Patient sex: F
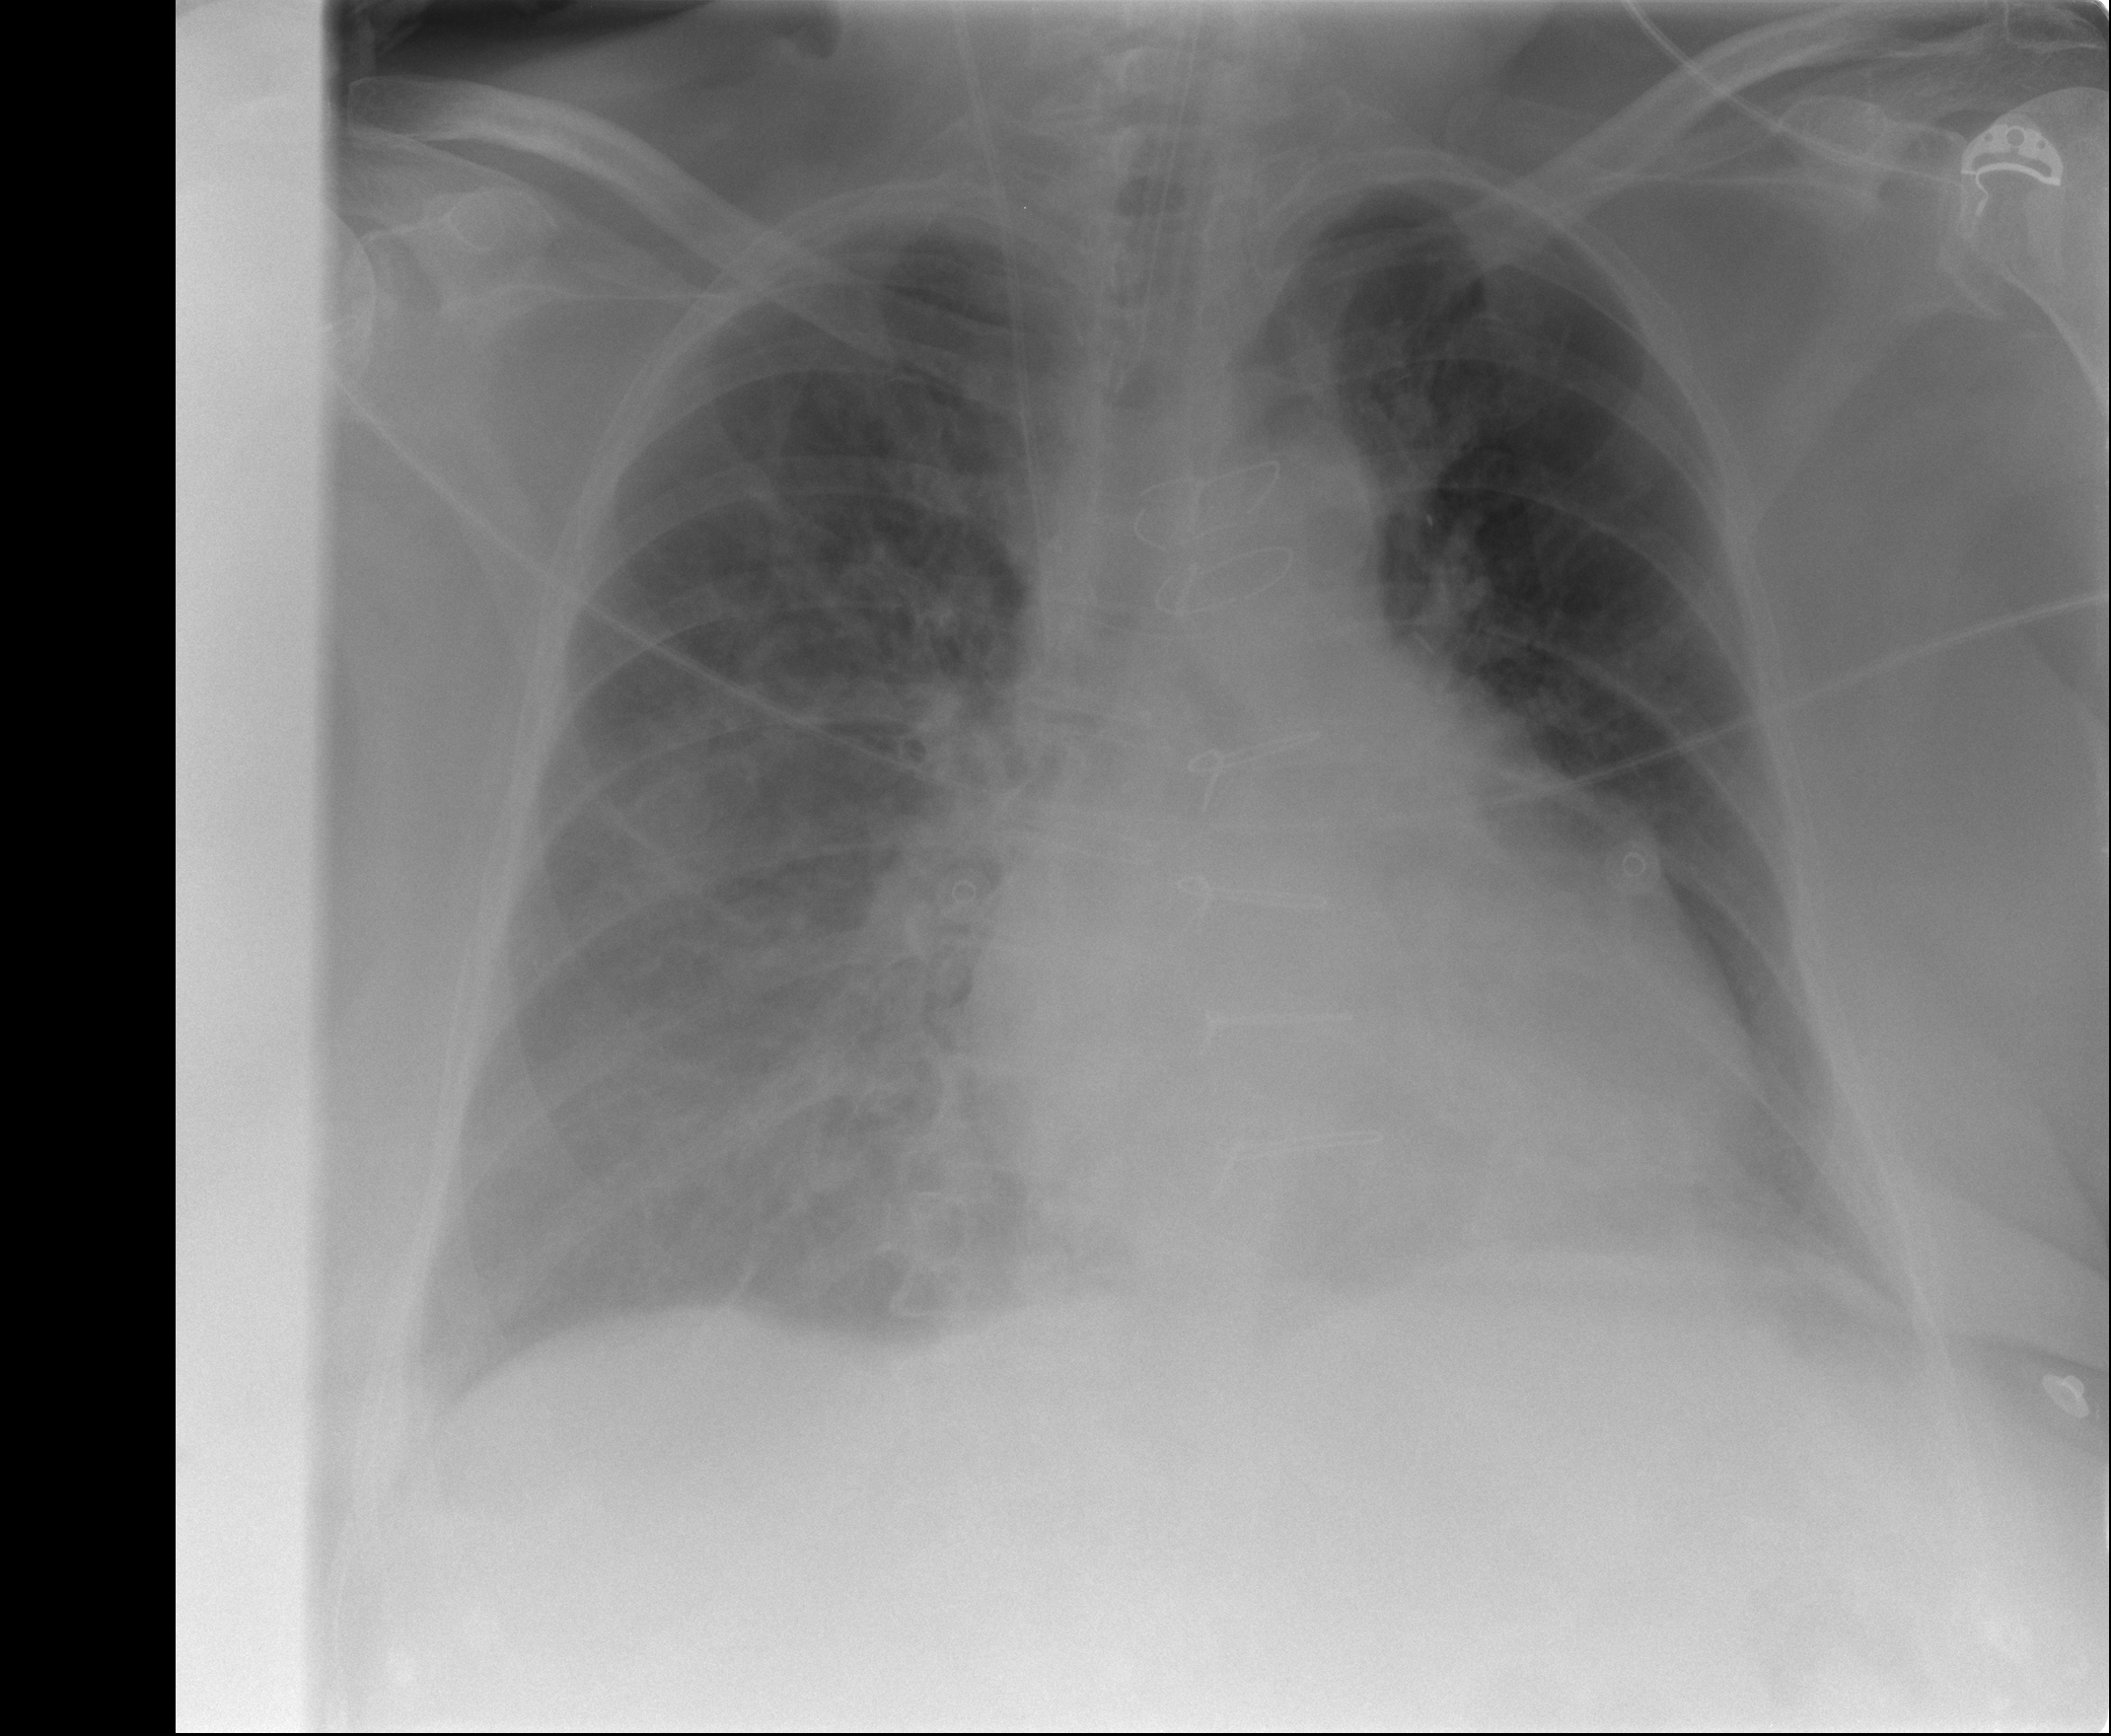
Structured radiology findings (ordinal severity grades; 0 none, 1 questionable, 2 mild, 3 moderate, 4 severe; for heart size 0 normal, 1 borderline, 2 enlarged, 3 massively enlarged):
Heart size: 2
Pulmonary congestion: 2
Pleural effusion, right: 2
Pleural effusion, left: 2
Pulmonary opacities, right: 0
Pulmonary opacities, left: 0
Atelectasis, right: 2
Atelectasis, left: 2